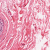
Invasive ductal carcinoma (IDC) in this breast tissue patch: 0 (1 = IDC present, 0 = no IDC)